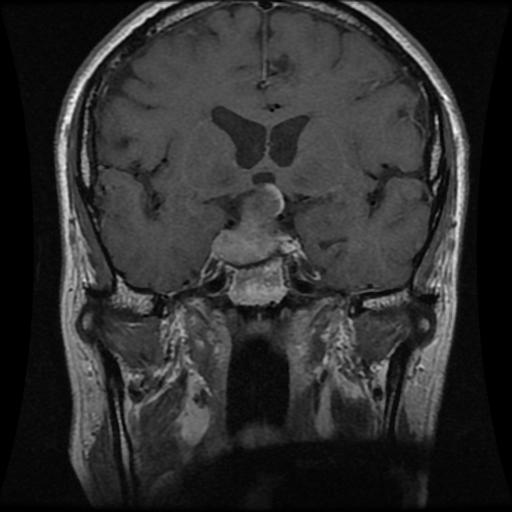
Label: pituitary